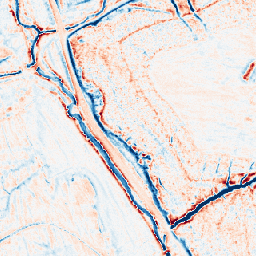
Category: edge_preserving
Decomposition family: anisotropic_diffusion
Decomposition parameters: iterations: 20
kappa: 10
gamma: 0.15
Upsampling method: nearest
Upsampling parameters: scale: 8
Upsampling scale: 8